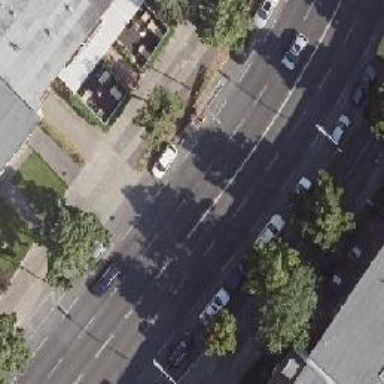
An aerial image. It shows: Secondary road with asphalt surface. It includes separate cycle track and sidewalks on both sides.